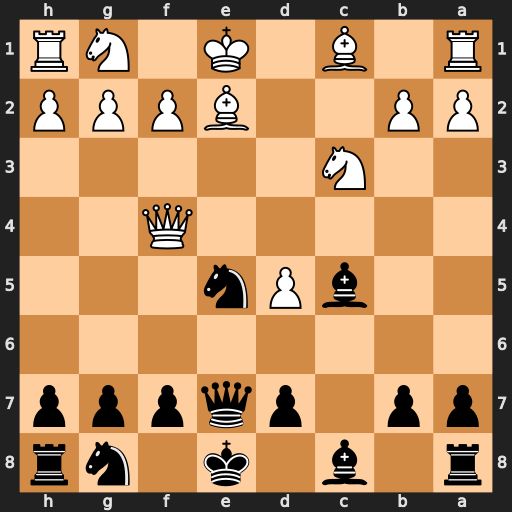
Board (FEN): r1b1k1nr/pp1pqppp/8/2bPn3/5Q2/2N5/PP2BPPP/R1B1K1NR
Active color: b
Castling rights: KQkq
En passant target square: -
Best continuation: Nd3+ Kf1 Nxf4